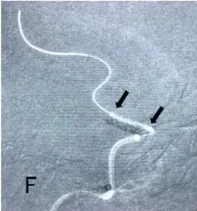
(F) The WCS was expanded successfully and covered the aneurysm neck.
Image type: radiology (mri)